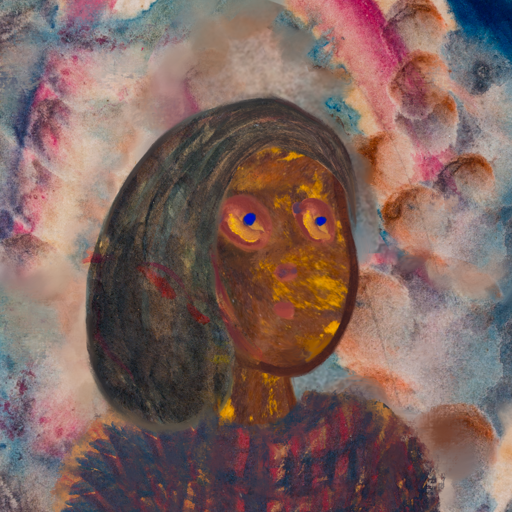
Background: Rupkatha, Head And Neck Side: Comrade, Face Side: Mother_And_Son_Son, Bust: In_The_Sun, Hair Side: Gypsy_Mother, Head Accessory: Blank, Second Necklace: Blank, Necklace: Blank, Baby: Blank